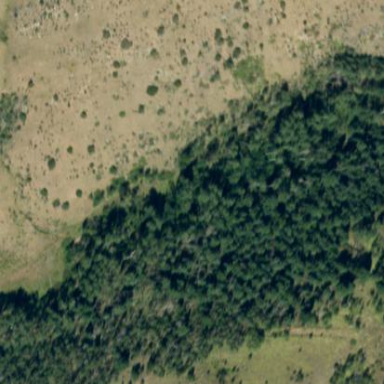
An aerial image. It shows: Scrub vegetation with evergreen needle-leaved foliage.